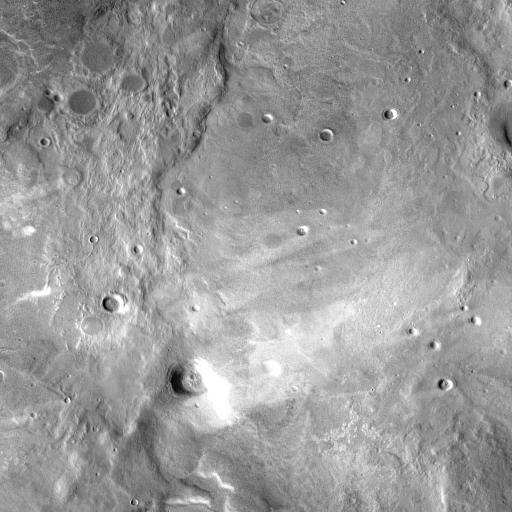
Crater classes present: Background, Other, Buried